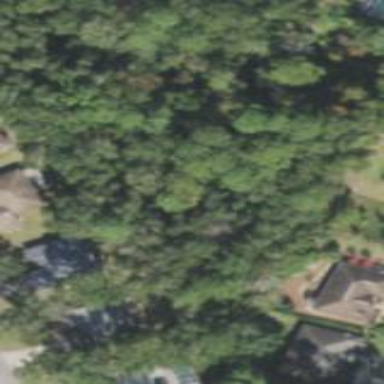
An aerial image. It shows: Mixed leaf woodland.